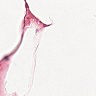
Metastatic tissue present: no